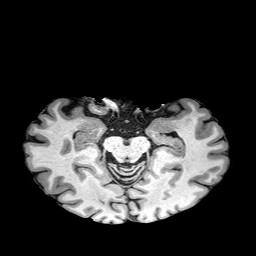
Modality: T1w
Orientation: coronal
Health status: healthy